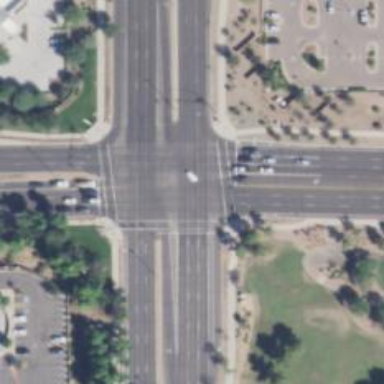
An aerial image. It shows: Solid stop line on the road marking.